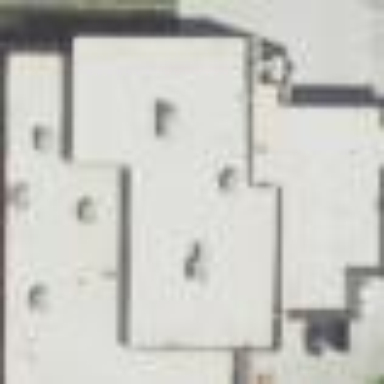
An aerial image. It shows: School building.